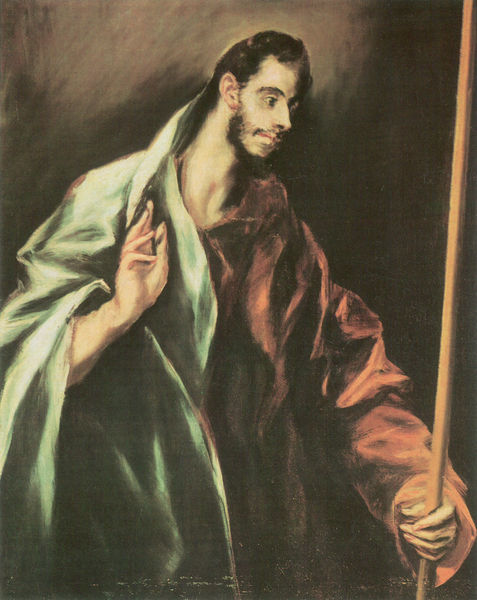
Titel: Der hl. Thomas
Künstler: El Greco
Standort: Toledo
Institution: Apostolado Museum
Schlagwörter: blau, dunkel, hand, haut, mann, schatten, umhang, grün, ausschnitt, braun, finger, geste, hell, hintergrund, kleid, licht, nase, ohr, profil, stirn, türkis, rot, bart, jung, falten, gesicht, inkarnat, vollbart, bild, bildnis, hals, hände, porträt, öl, geistlicher, gewand, lippen, rosa, stab, detail, glanz, nasenloch, pupille, gestus, nimbus, christus, jesus, manierismus, toga, segen, segnen, segnung, heiliger, schaten, hirte, überlängt, el greco, schwur, wanderung, segensgestus, apostel, maniriert, greco, hrite, schattenb